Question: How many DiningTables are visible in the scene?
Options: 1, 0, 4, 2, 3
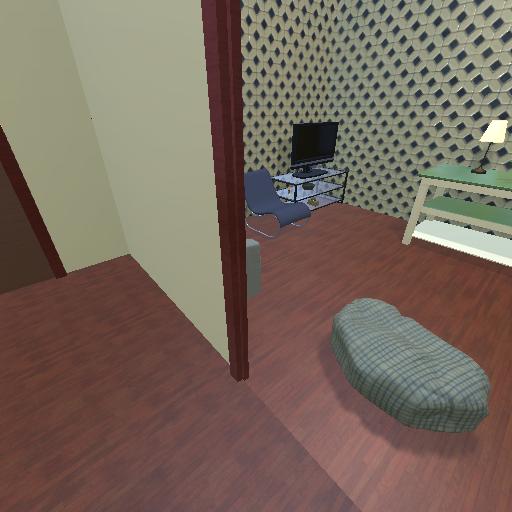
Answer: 1